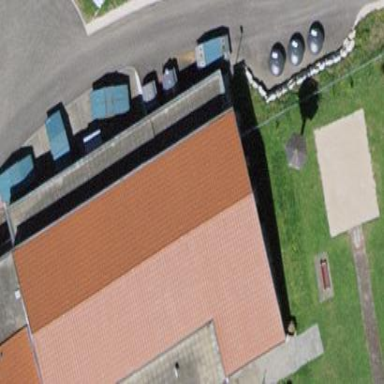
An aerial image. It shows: School building.